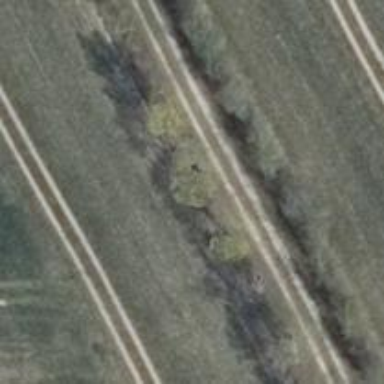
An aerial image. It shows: Track road with grade4 tracktype.